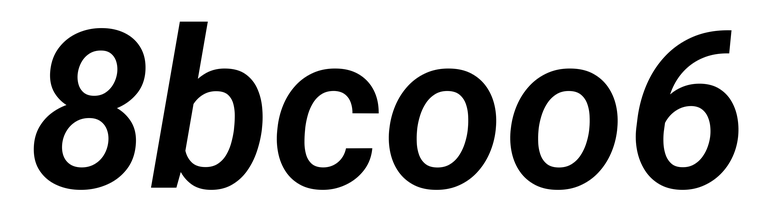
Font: Roboto-Italic_SemiBold_Italic